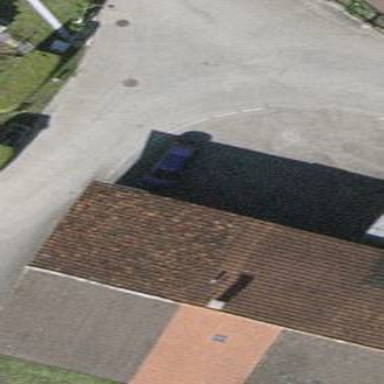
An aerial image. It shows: Building with gabled roof oriented across its structure.